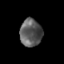
Tissue: skin
Cell type: Epithelial cells
Senescence score: 0.2756
Nuclear area (px): 590
Mean DAPI intensity: 91.807